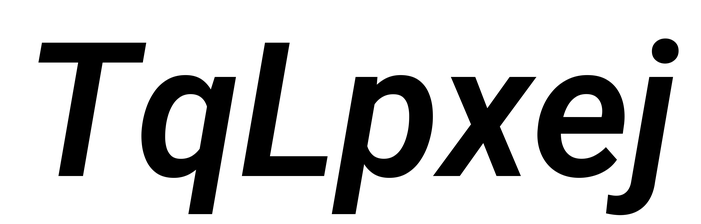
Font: Roboto-Italic_SemiBold_Italic